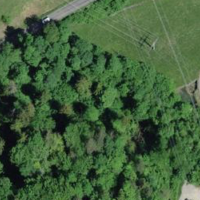
EUNIS habitat code: 44
Species observed at this site:
Euphorbia cyparissias